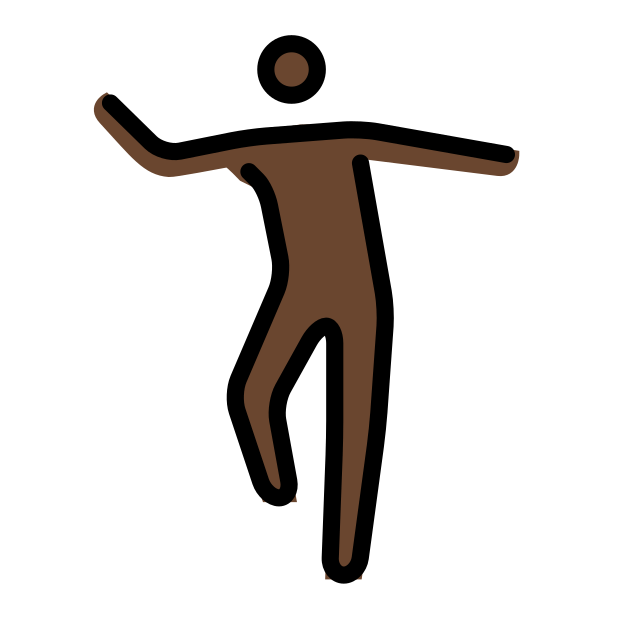
man dancing: dark skin tone